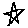
Label: star